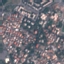
Land use / land cover: Residential